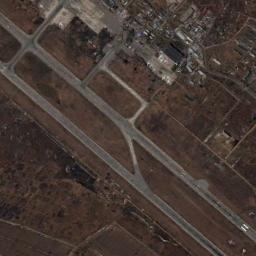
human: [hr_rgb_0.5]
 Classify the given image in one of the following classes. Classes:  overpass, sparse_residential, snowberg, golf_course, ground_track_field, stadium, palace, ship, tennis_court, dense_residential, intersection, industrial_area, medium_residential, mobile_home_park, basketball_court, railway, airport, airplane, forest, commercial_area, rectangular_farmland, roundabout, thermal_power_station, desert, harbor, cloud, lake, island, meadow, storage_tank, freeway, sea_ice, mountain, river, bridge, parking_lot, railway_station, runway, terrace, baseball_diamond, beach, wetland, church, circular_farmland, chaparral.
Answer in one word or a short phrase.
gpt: airport